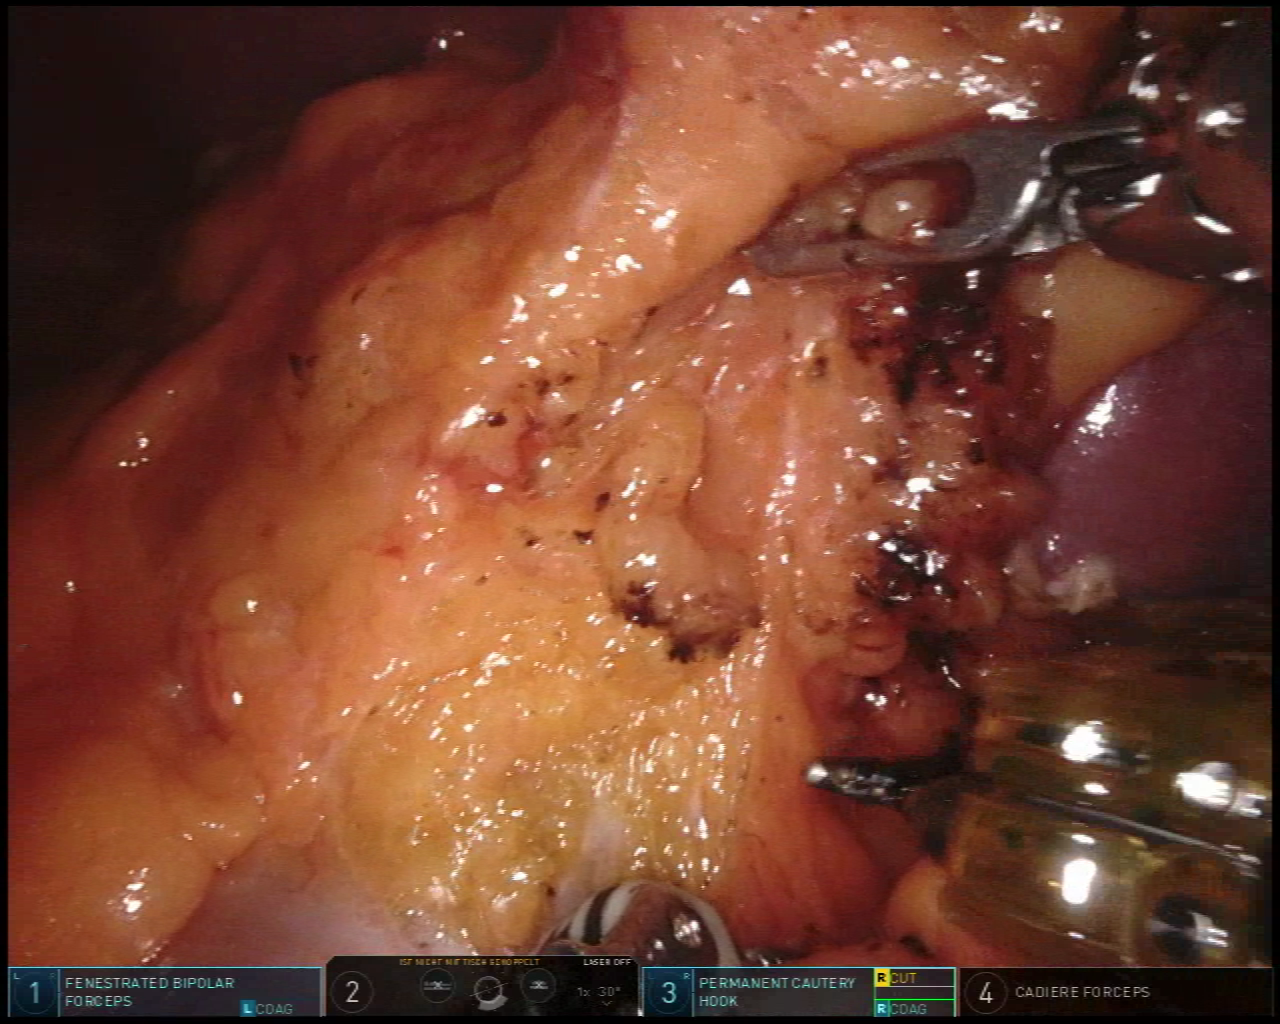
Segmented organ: spleen
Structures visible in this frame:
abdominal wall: yes
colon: yes
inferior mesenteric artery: no
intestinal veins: no
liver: no
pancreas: no
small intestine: no
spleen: yes
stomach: no
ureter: no
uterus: no
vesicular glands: no